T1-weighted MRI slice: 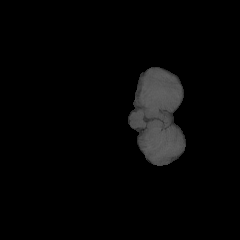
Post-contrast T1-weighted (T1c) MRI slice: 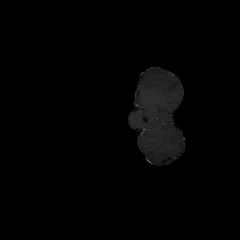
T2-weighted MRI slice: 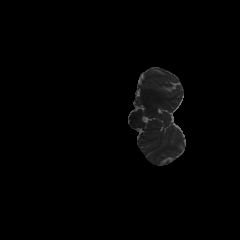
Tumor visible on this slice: no